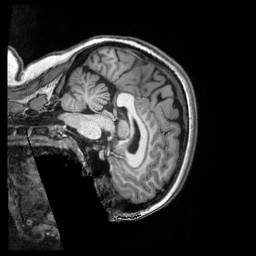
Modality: T1w
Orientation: sagittal
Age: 22
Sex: female